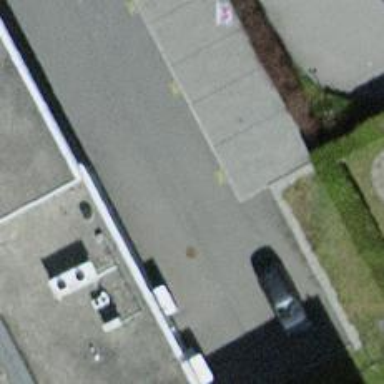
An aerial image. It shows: Asphalt road designated for service vehicles.